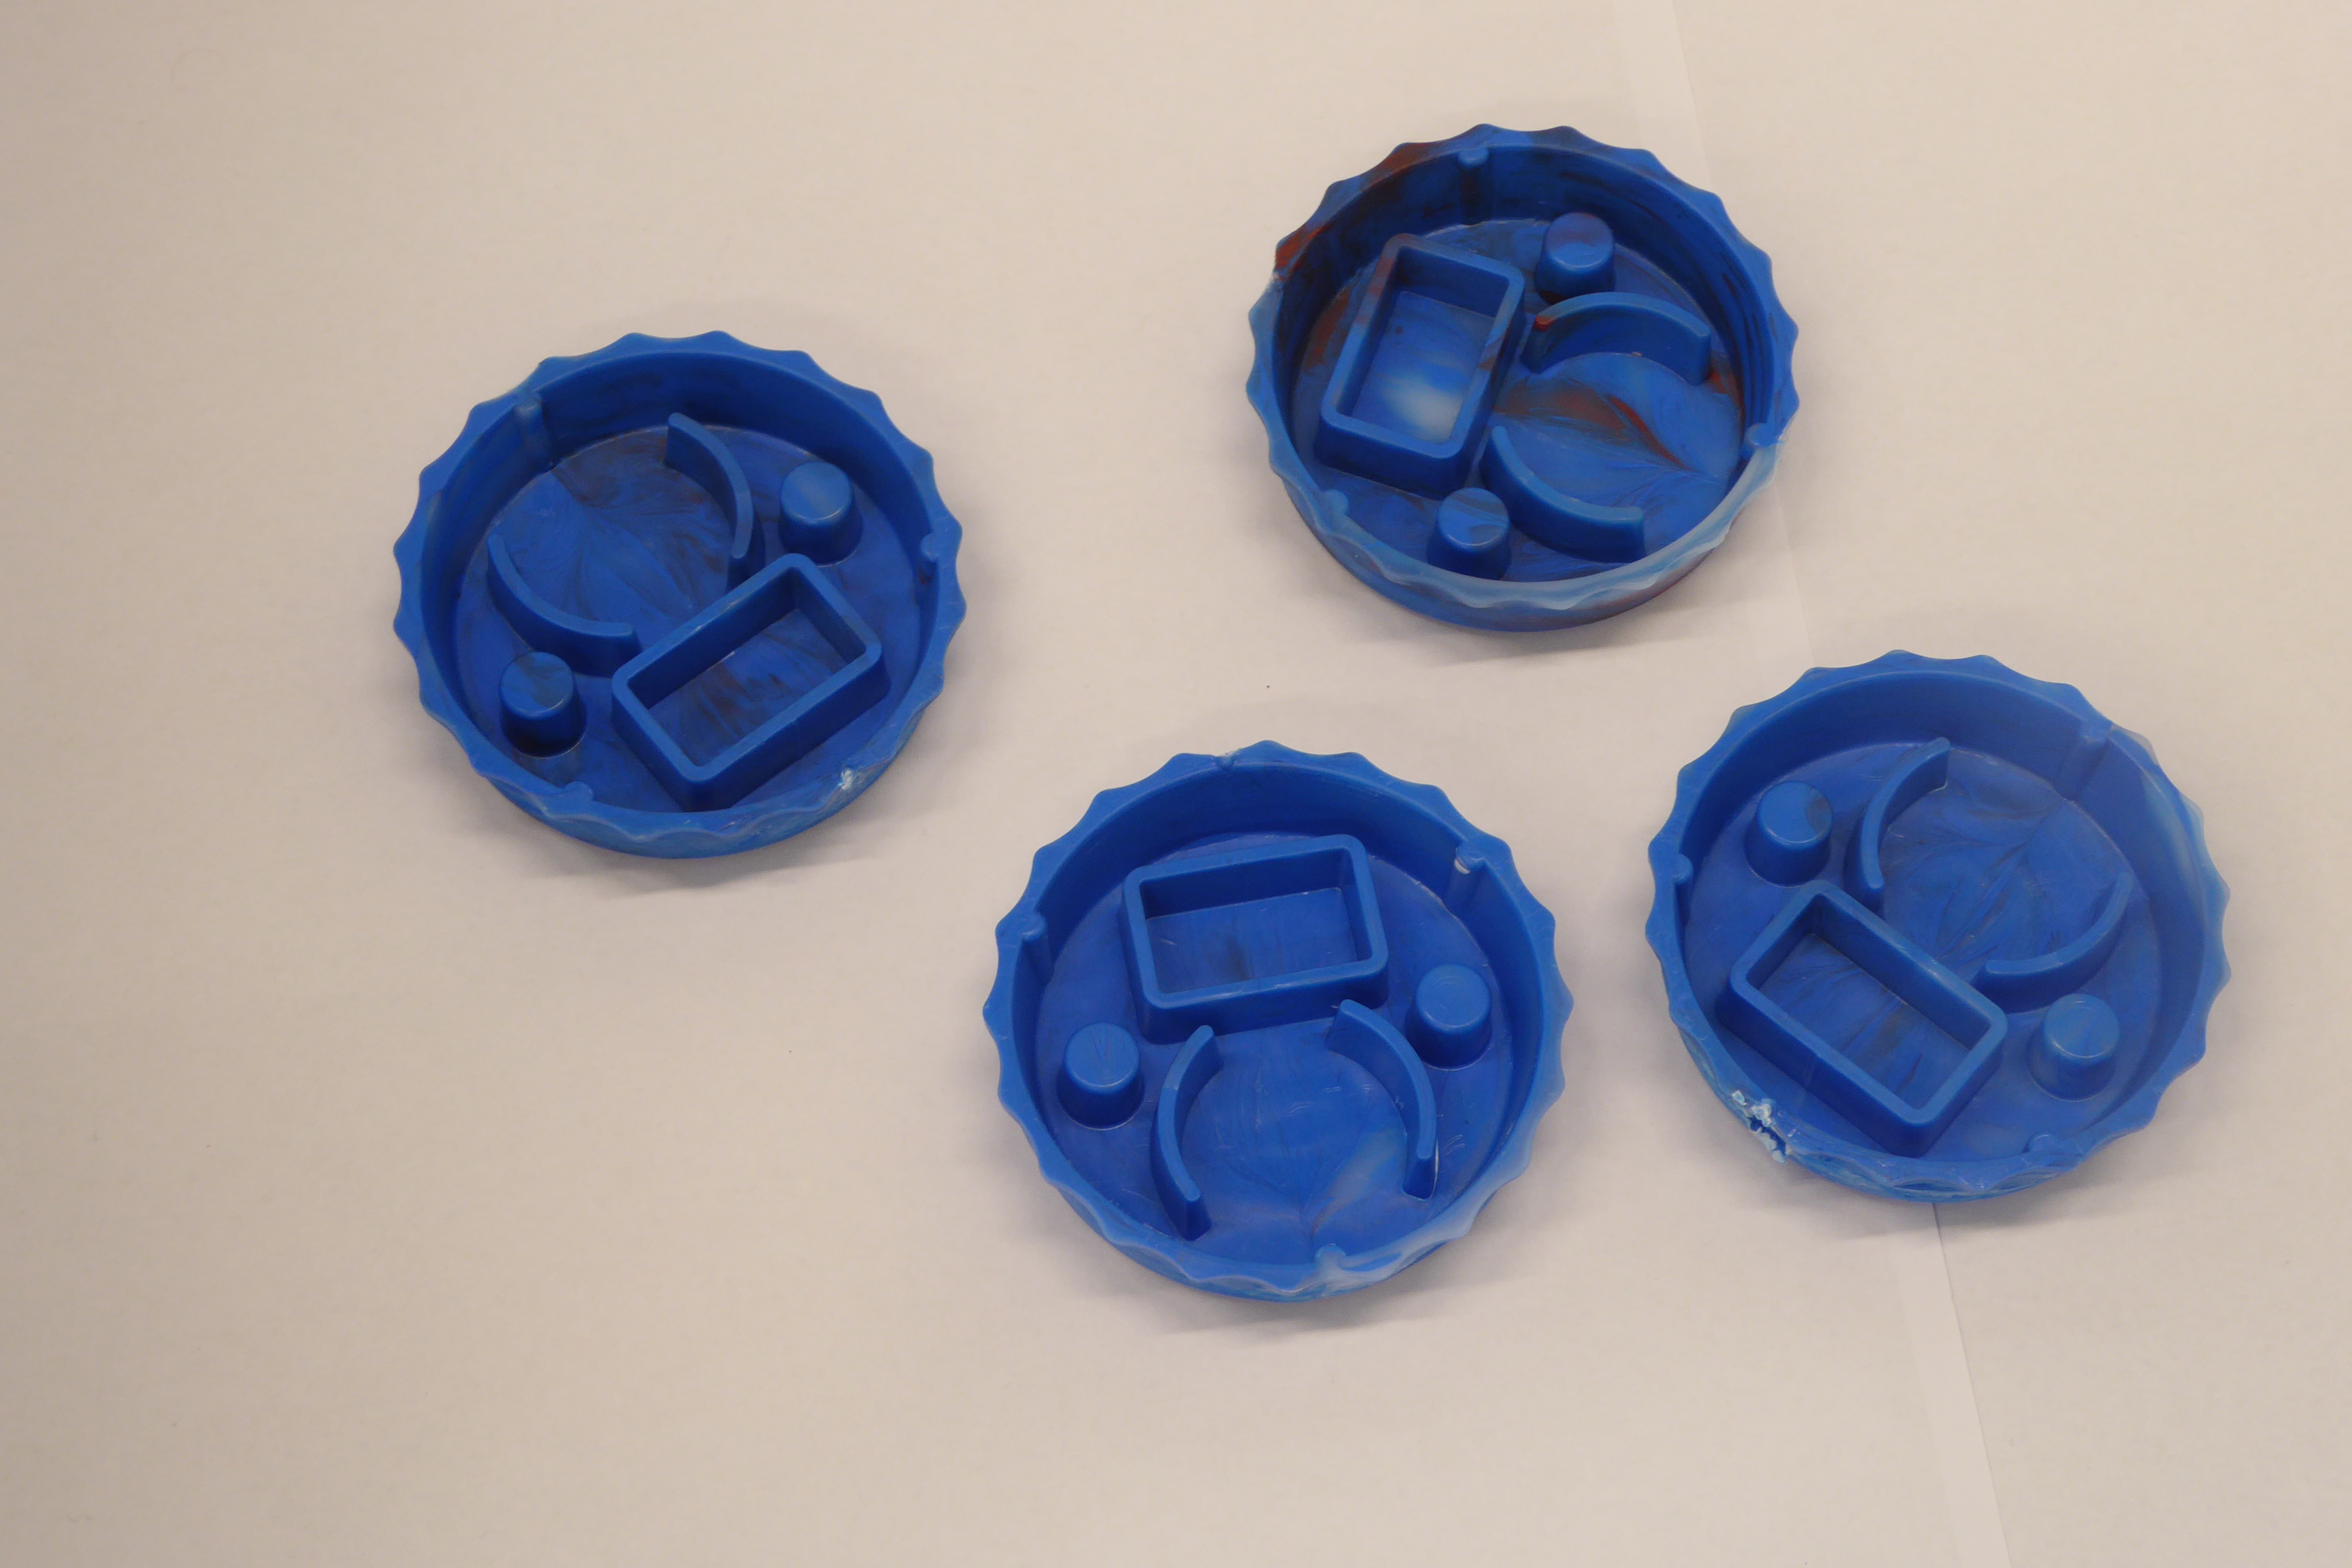
Label: Bottle Opener - Cover